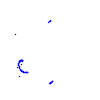
Particle: proton